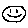
Label: smiley face